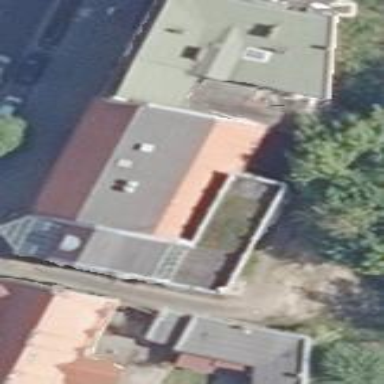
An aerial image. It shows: Cinema building.